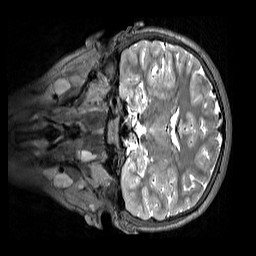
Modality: T2w
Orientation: coronal
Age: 11
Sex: female
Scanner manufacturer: siemens
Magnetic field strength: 3 T
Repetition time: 3.2 s
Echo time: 0.408 s